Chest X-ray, PA view. Patient: 34 years old, sex M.
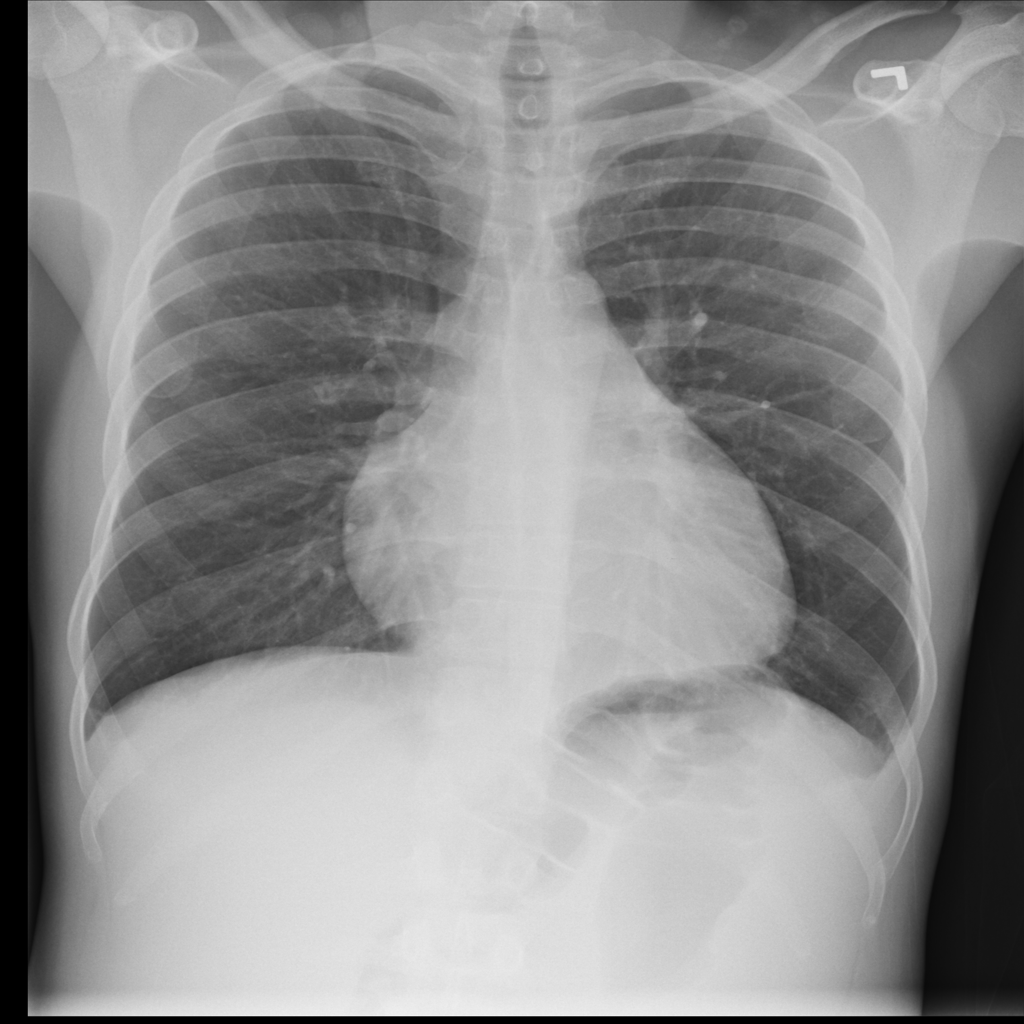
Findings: Infiltration